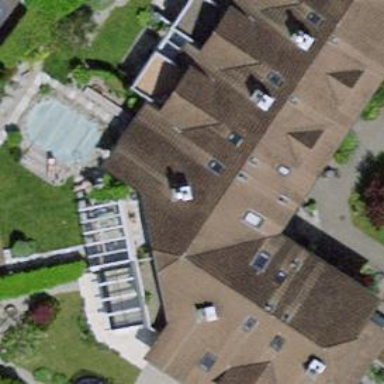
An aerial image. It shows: Terrace building with gabled roof.